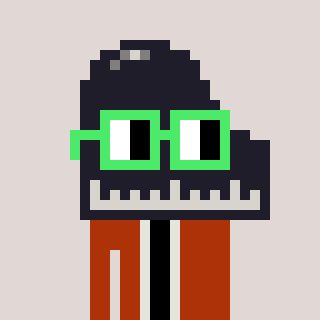
a pixel art character with square light green glasses, a piano-shaped head and a hotbrown-colored body on a warm background